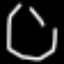
Label: octagon